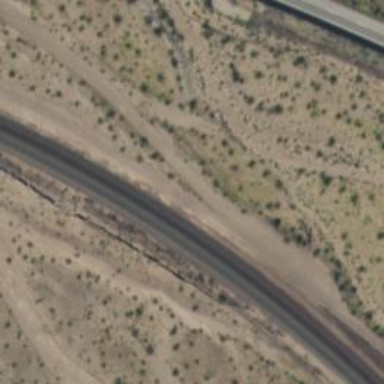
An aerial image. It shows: Abandoned railway.